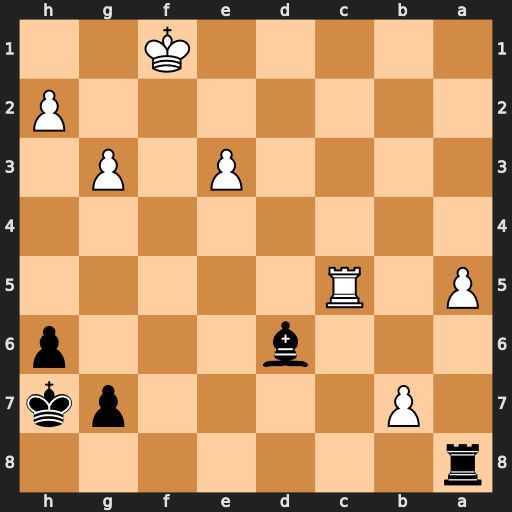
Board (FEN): r7/1P4pk/3b3p/P1R5/8/4P1P1/7P/5K2
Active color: b
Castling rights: -
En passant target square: -
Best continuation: Rf8+ Ke2 Bxc5